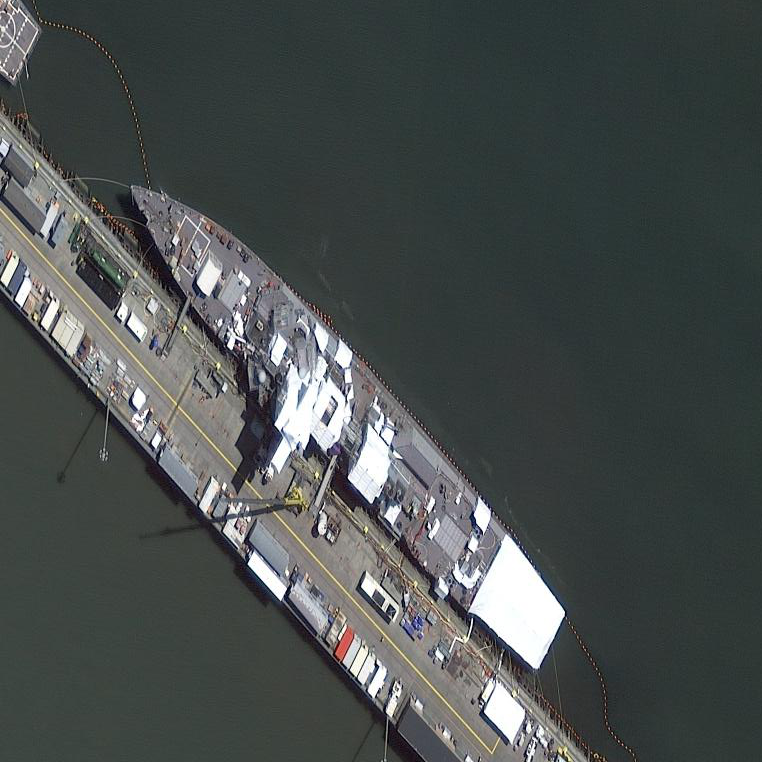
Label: destroyer